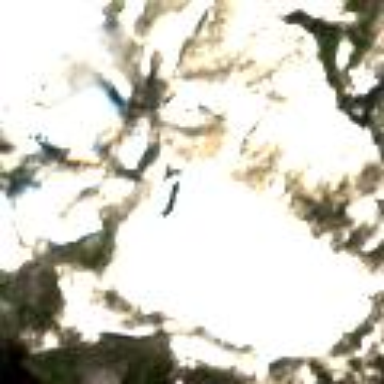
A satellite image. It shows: Stunning view of glacier.